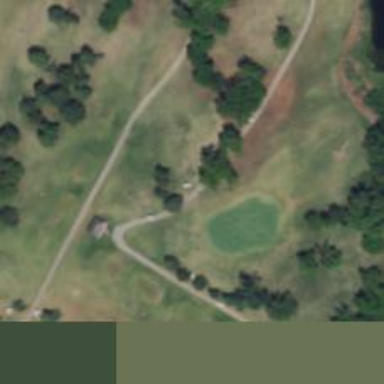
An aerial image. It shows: Path for golf carts.